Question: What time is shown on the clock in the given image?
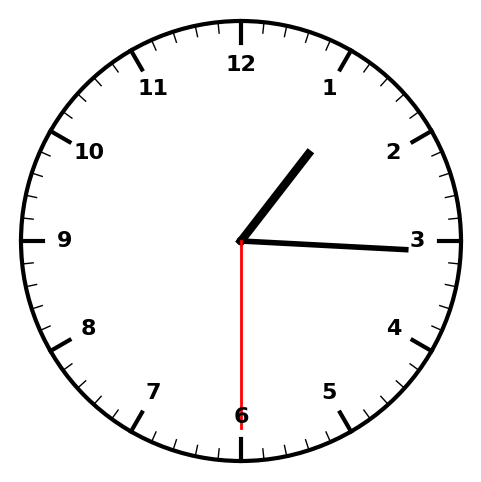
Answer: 01:15:30